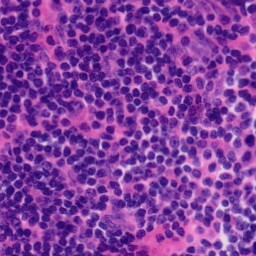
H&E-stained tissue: Tonsil